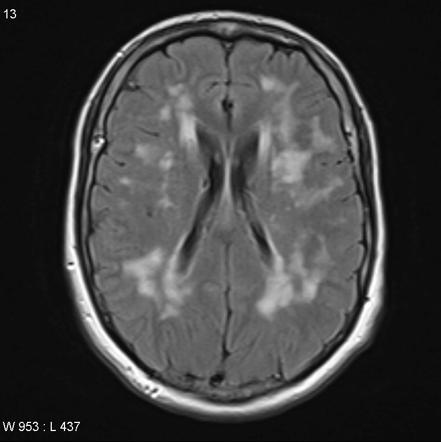
Label: notumor